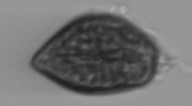
Label: Prorocentrum_micans